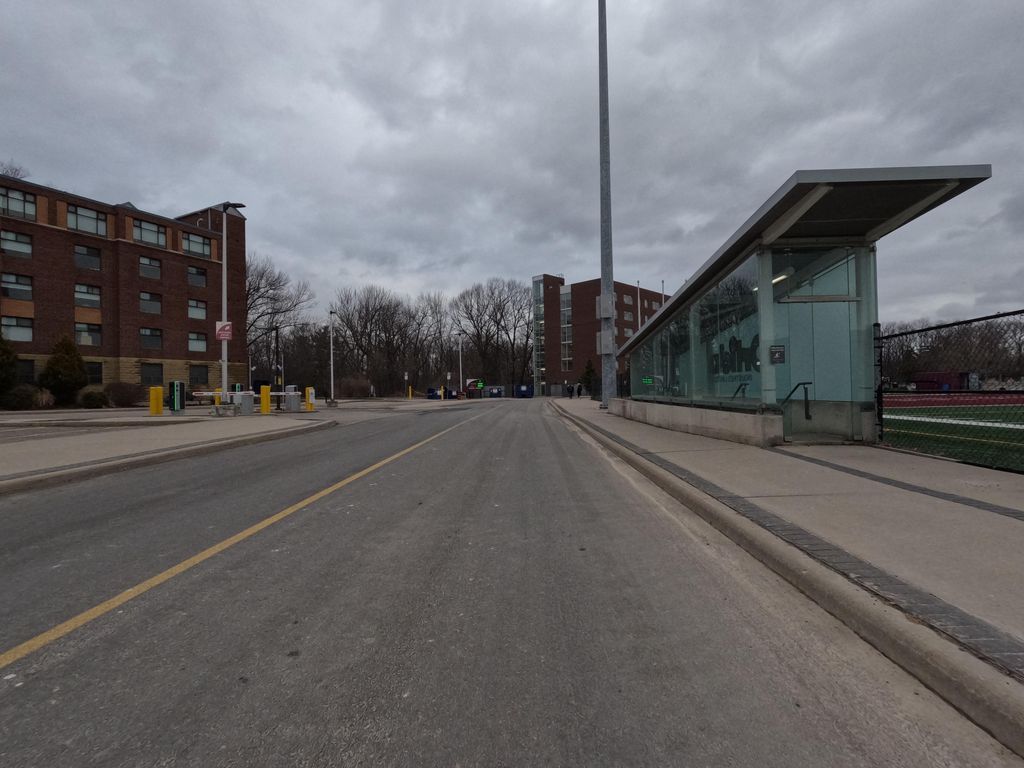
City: hamilton